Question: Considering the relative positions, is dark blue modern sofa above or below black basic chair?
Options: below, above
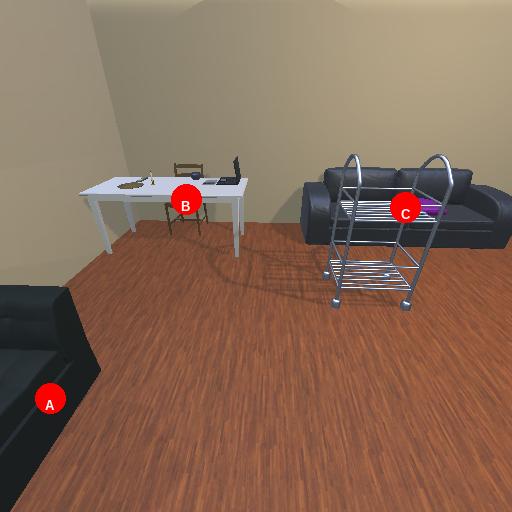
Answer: below